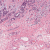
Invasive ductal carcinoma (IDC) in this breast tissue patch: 1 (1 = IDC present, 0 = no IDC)